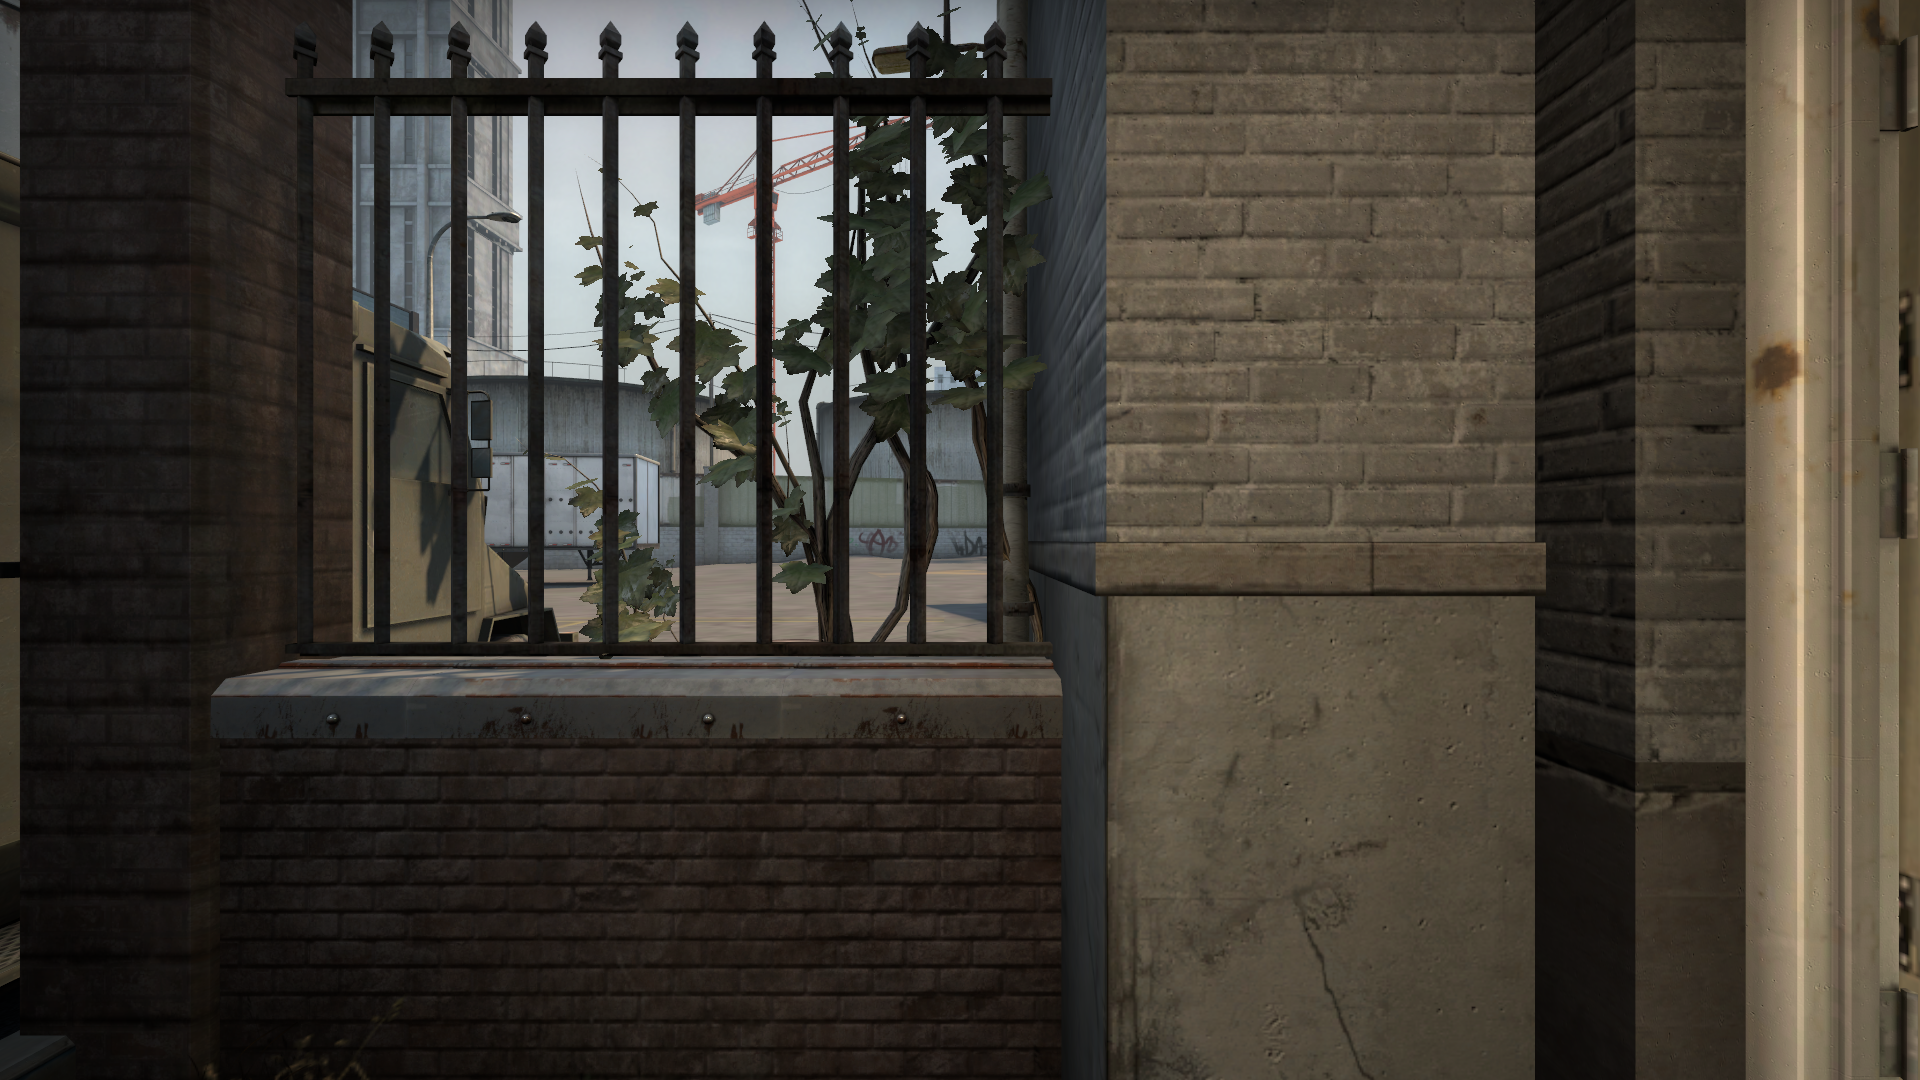
Map: de_train